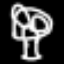
Label: mushroom